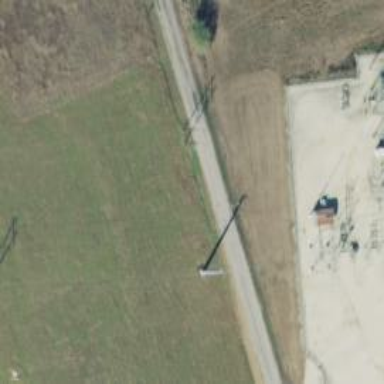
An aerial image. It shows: Power tower.